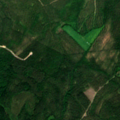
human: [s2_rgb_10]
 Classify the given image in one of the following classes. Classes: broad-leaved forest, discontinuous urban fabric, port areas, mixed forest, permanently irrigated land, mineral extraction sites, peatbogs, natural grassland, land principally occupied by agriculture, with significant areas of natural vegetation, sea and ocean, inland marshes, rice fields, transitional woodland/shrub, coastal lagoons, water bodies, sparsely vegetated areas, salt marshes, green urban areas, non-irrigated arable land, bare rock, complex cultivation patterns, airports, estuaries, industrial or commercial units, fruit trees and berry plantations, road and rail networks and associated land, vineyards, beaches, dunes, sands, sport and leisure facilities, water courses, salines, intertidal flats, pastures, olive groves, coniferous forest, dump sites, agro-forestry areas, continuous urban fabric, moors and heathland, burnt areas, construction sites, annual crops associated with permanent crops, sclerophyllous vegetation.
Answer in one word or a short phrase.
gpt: coniferous forest